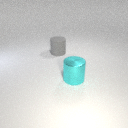
large cyan metal cylinder to the right of large gray rubber cylinder